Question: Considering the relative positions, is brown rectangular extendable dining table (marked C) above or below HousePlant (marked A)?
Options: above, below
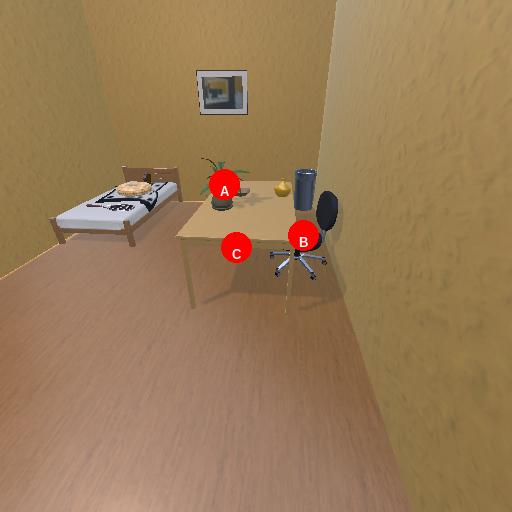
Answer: above